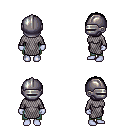
a pixel art fantasy rpg character, female body template, dark elf, purple skin, chain mail, teal pants, black parted hairstyle, metal helm, four views (front, back, left, right), 2x2 character sprite sheet, small pixel art, hard edges, no anti-aliasing